Question: I want to delete mutiline word with sublime-text.
e.g. I want to delete all the line number (there are line numbers because I paste the code from somewhere) as follow:

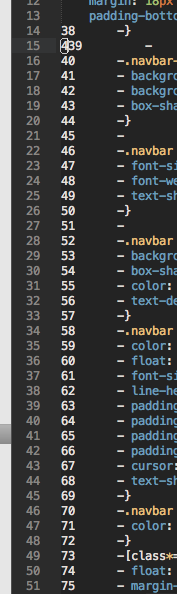
Answer: Use column edit mode to remove them:
<URL>
# For Windows with Mouse
> Select with Right Mouse Button + Shift
OR
> Select with Middle Mouse Button
Press for add to selection
Press for subtract from selection
# Using Only Keyboard
> + + Up + + Down